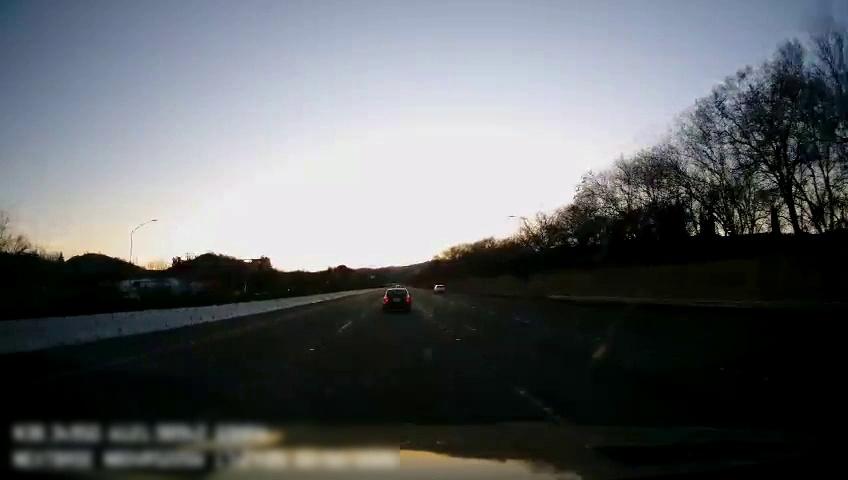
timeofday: Day
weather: Cloudy
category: Drivable Space
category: Vehicles | SUV
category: Vehicles | Car
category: Lanes | Current Lane
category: Lanes | Current Lane
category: Lanes | Alternate Lane